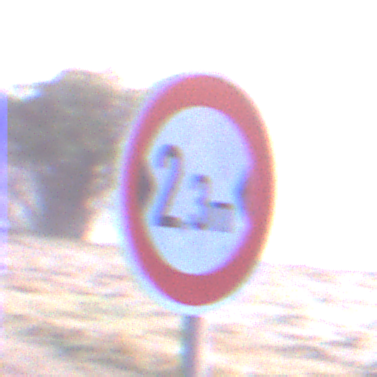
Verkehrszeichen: TatsaechlicheBreite2Komma3
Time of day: SunriseSunset
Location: Outdoor (Nature)
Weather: Clear
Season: NotSpecified
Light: Natural